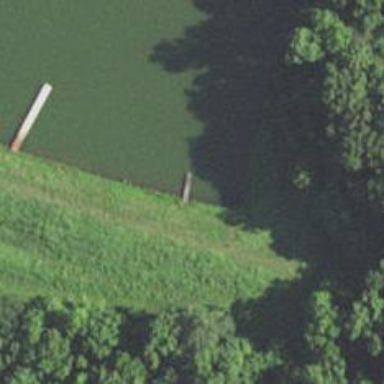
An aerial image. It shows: Dam across waterway.